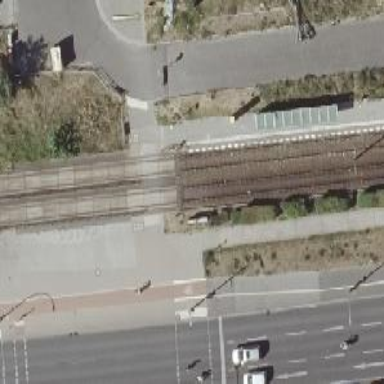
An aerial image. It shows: Tram platform with shelter. This is public transport platform for trams.